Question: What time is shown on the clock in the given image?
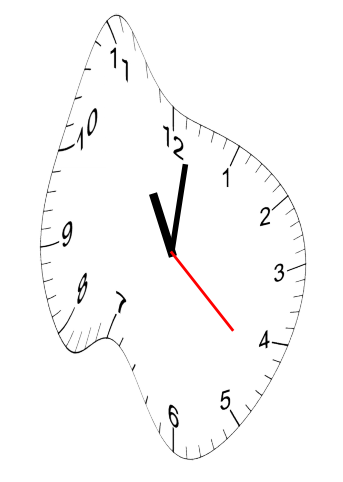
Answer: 11:01:22